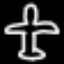
Label: airplane